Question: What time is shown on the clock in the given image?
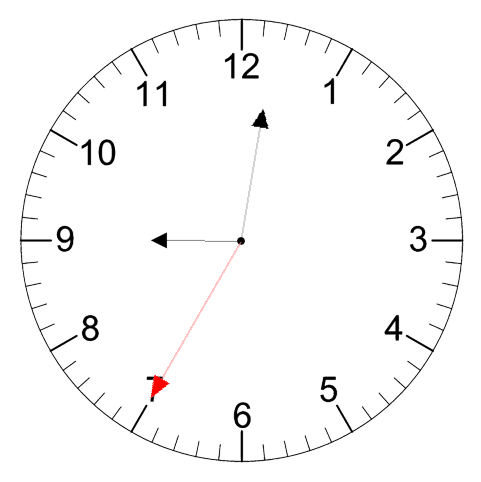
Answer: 09:01:35